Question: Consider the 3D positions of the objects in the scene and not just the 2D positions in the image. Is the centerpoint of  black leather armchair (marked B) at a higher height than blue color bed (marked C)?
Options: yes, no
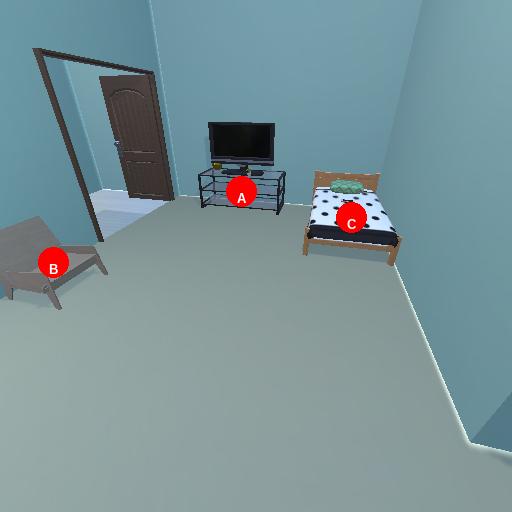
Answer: yes